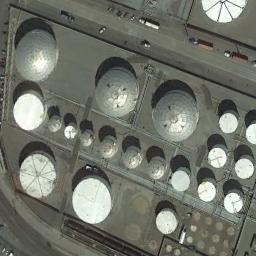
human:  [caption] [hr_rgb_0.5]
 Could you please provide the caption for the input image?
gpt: There are many storage tanks of different sizes .

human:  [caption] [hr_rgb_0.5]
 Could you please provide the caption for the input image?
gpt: The storage tanks here are half white and half black .

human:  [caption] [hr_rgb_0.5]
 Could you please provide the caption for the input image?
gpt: There are some white and silver storage tanks on the bare land .

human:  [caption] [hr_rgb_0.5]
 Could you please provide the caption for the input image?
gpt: There are many differently sized storage tanks in the factory .

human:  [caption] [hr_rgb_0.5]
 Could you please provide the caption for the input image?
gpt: There are some storage tanks of different sizes arranged neatly .